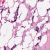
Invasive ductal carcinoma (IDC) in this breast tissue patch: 0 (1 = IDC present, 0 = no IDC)